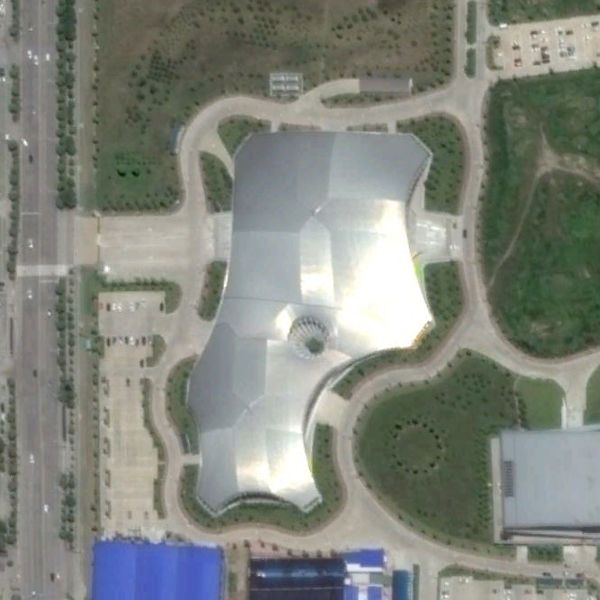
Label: Center